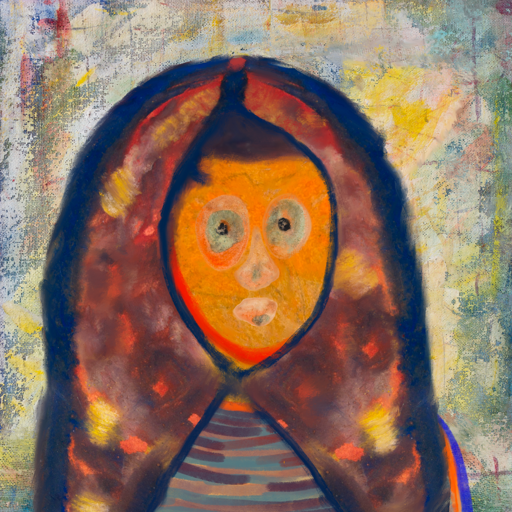
Background: Irani, Head And Neck Front: Sisters, Face Front: Childish, Bust: Experience, Hair Front: Blank, Head Accessory: Mother_And_Son_Mother_Scarf, Second Necklace: Blank, Necklace: Blank, Baby: Blank